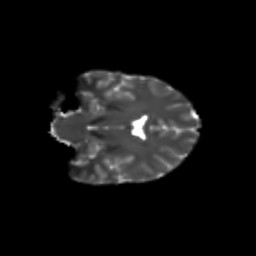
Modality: T2w
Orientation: coronal
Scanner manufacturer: siemens
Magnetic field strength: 3 T
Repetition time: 9.2 s
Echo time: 0.084 s